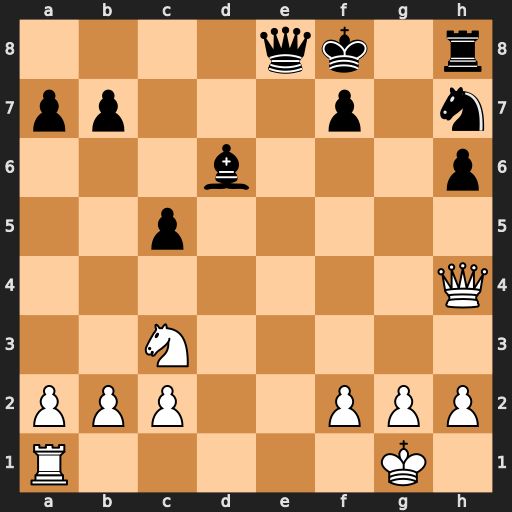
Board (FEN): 4qk1r/pp3p1n/3b3p/2p5/7Q/2N5/PPP2PPP/R5K1
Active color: w
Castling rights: -
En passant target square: -
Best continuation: Qxh6+ Kg8 Qxd6